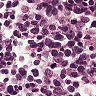
Metastatic tissue present: no